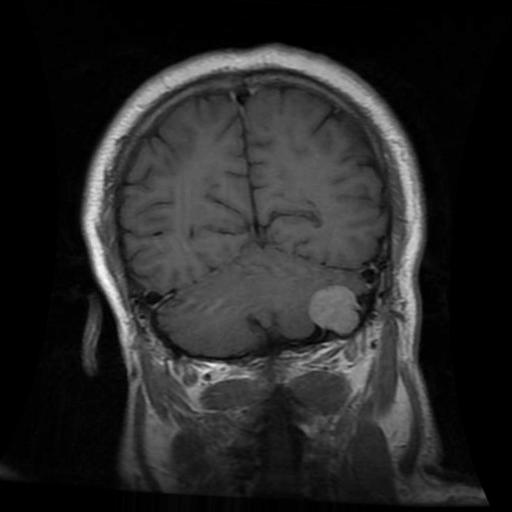
Label: meningioma